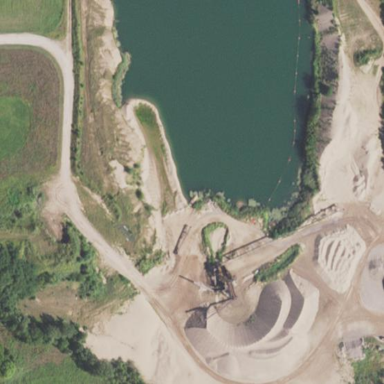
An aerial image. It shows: Quarry area.